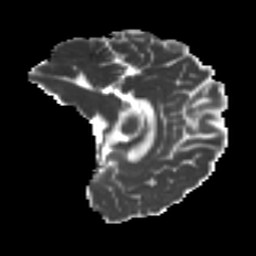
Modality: MD
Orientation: sagittal
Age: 27
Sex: female
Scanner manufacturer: ge
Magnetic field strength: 3 T
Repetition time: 7.8 s
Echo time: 0.0606 s